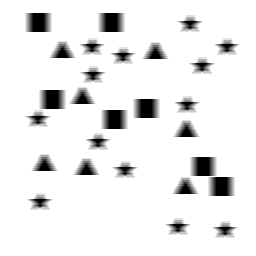
Squares: 7
Triangles: 7
Stars: 13
Total shapes: 27